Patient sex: M
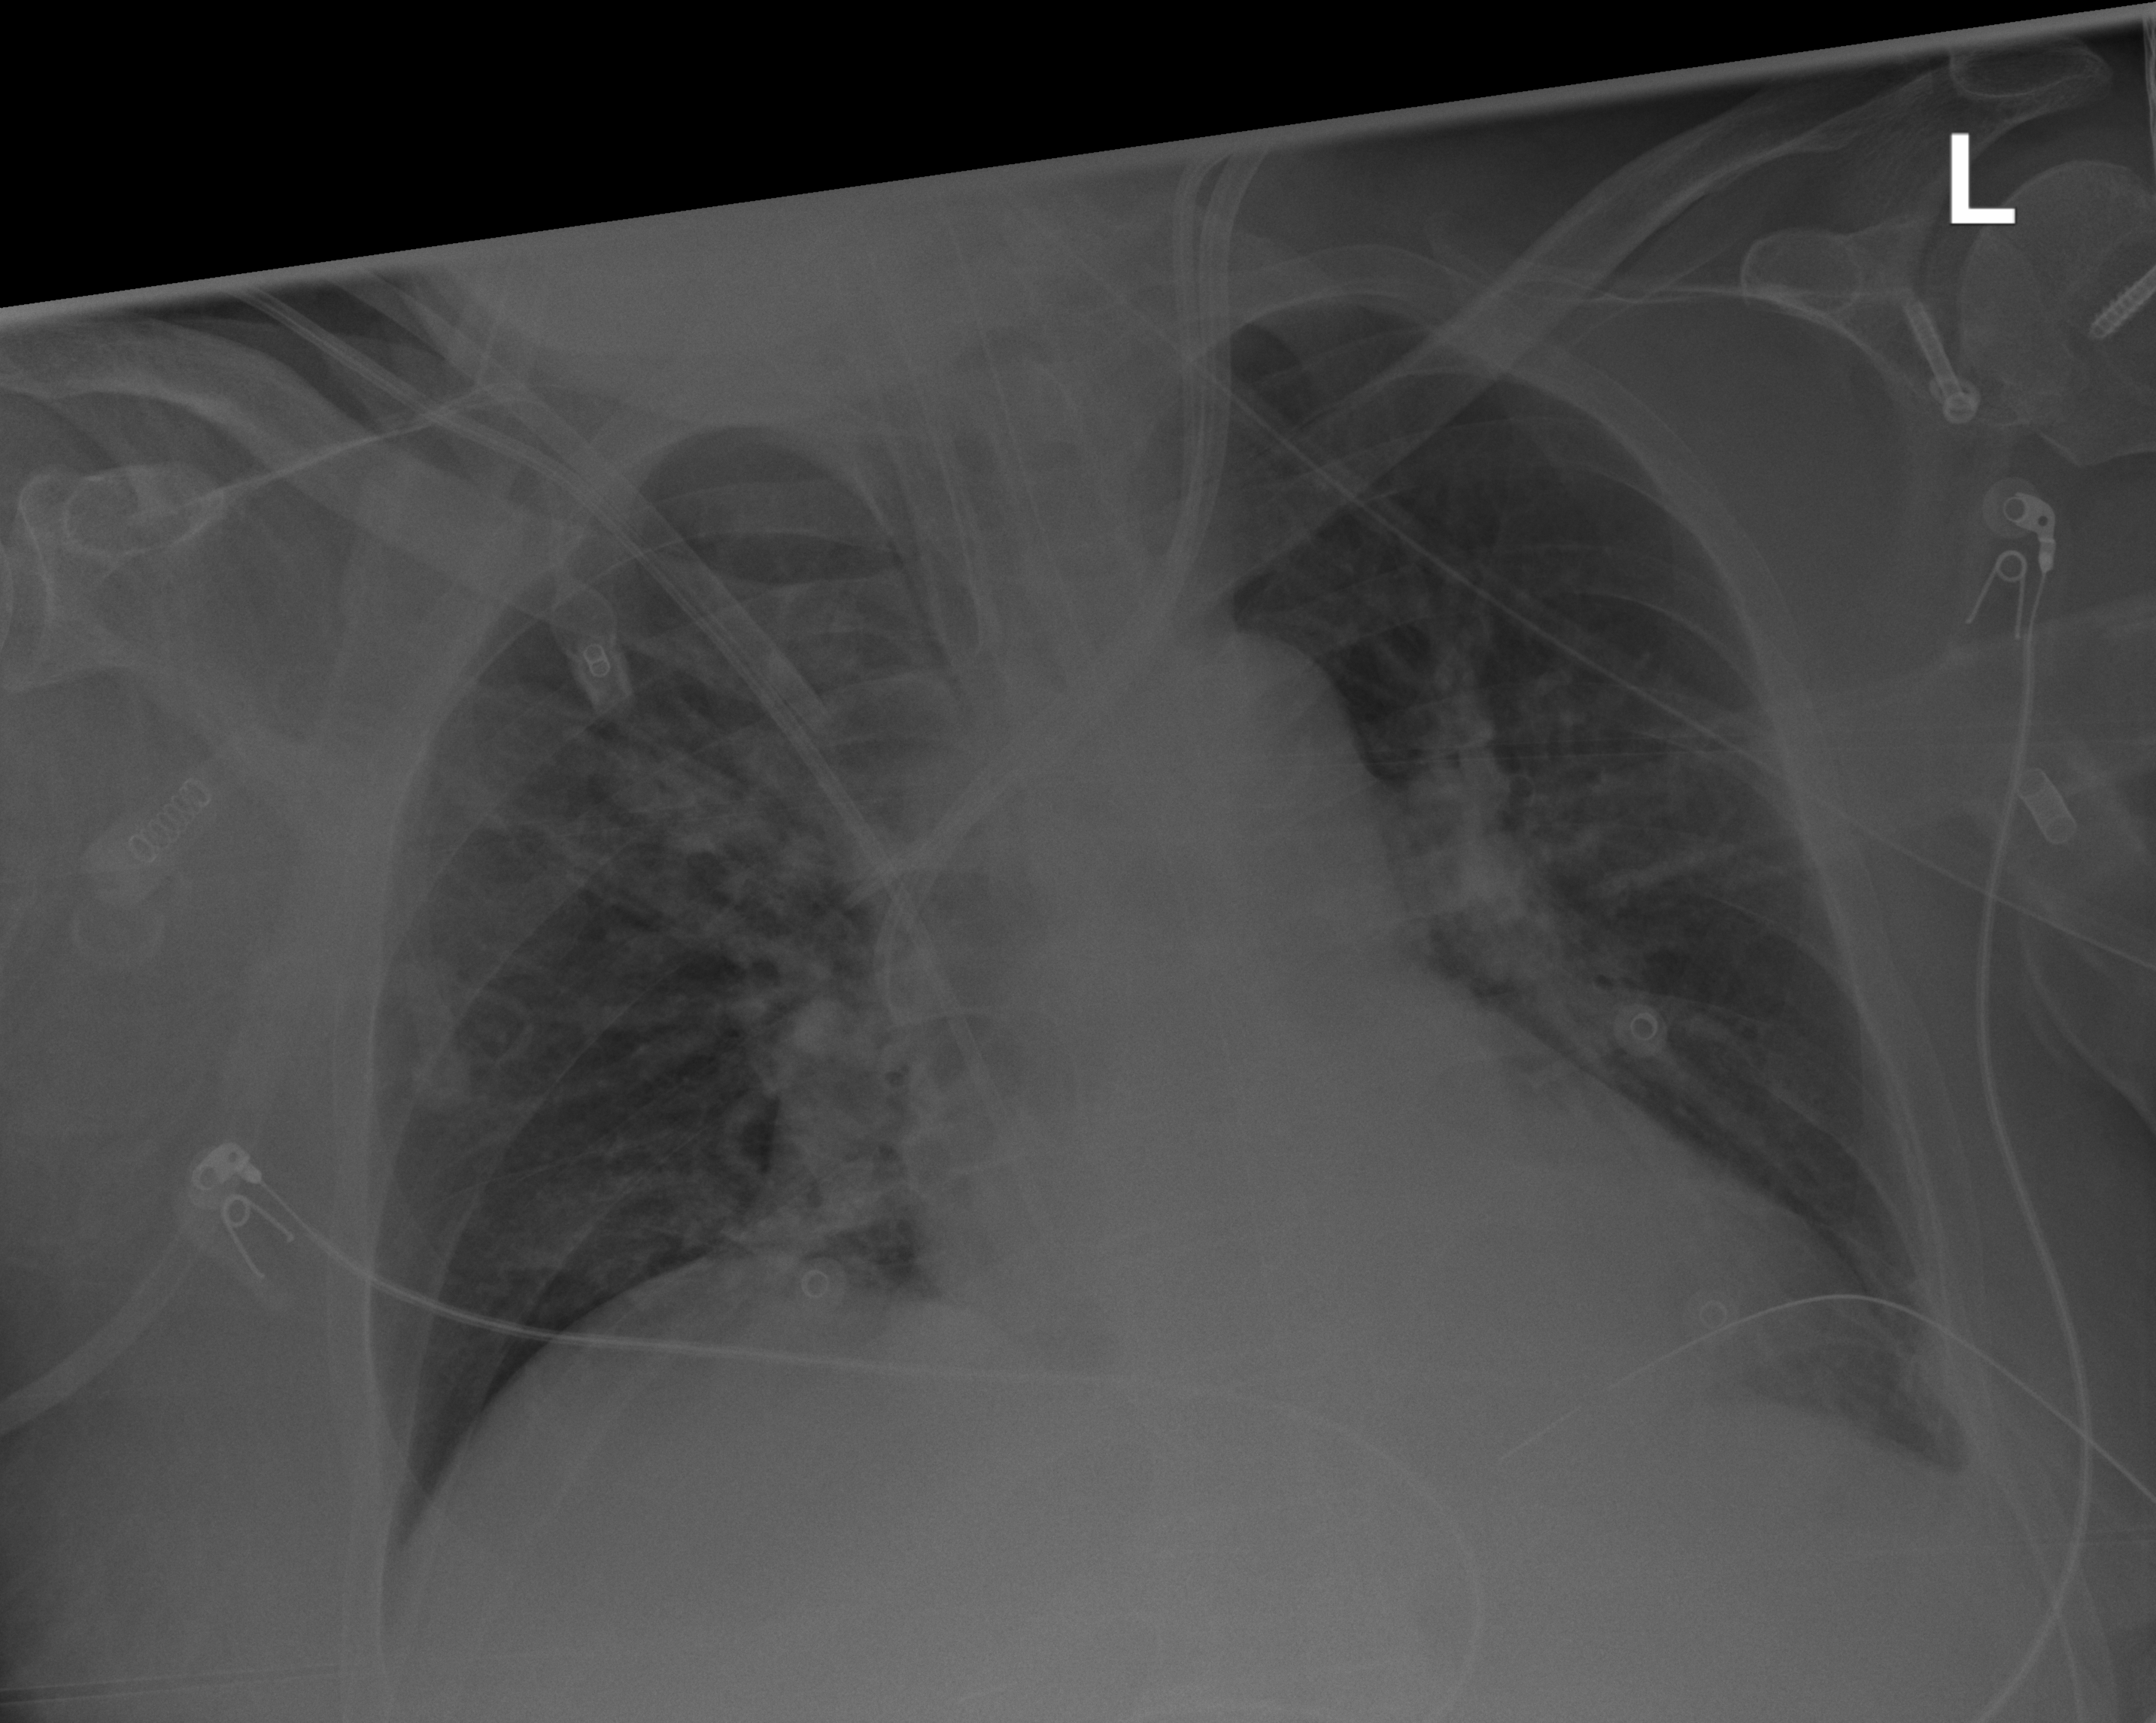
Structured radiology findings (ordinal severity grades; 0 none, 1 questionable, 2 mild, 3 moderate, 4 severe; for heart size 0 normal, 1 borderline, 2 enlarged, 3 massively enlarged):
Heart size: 0
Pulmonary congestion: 0
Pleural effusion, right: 0
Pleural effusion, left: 2
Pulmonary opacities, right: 0
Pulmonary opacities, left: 0
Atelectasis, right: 0
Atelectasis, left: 2